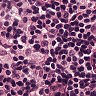
Metastatic tissue present: no